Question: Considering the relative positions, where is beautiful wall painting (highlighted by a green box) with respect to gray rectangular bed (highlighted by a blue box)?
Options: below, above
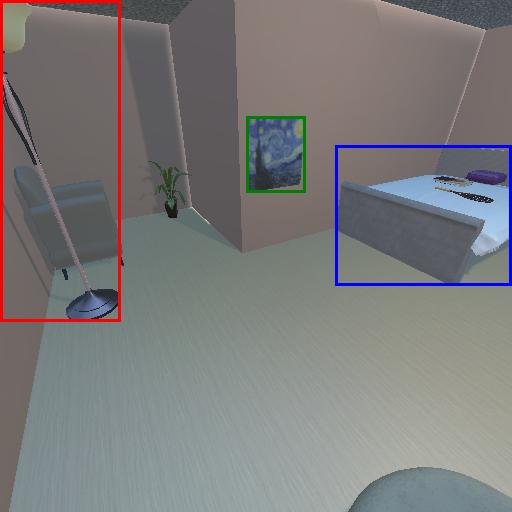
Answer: below